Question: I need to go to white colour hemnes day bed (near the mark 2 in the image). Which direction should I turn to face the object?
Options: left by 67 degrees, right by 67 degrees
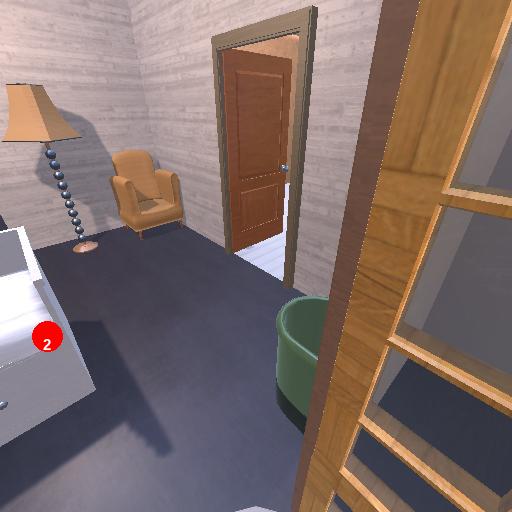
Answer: left by 67 degrees